Question: I am trying to create a Spinner preference like the one over at
<URL>
So far I've extended Preference like this:
'''
public class SpinnerPreference extends Preference {
protected String[] mEntries = new String[0];
protected String[] mEntryValues = new String[0];
private int mSelection = 0;
private final LayoutInflater mLayoutInflater;
public SpinnerPreference(Context context, AttributeSet attrs) {
this(context, attrs, 0);
}
public SpinnerPreference(Context context, AttributeSet attrs, int defStyleAttr) {
super(context, attrs, defStyleAttr);
setWidgetLayoutResource(R.layout.spinner_preference);
mLayoutInflater = LayoutInflater.from(getContext());
init(context, attrs);
}
private void init(Context context, AttributeSet attrs) {
TypedArray ta = context.obtainStyledAttributes(attrs, R.styleable.SpinnerPreference);
int entriesResId = ta.getResourceId(R.styleable.SpinnerPreference_entries, 0);
if (entriesResId != 0) {
mEntries = context.getResources().getStringArray(entriesResId);
}
int valuesResId = ta.getResourceId(R.styleable.SpinnerPreference_entryValues, 0);
if (valuesResId != 0) {
mEntryValues = context.getResources().getStringArray(valuesResId);
}
ta.recycle();
}
@Override
protected Object onGetDefaultValue(TypedArray a, int index) {
return a.getString(index);
}
@Override
protected void onSetInitialValue(boolean restorePersistedValue, Object defaultValue) {
super.onSetInitialValue(restorePersistedValue, defaultValue);
String value = restorePersistedValue ? getPersistedString(null) : (String) defaultValue;
for (int i = 0; i < mEntryValues.length; i++) {
if (TextUtils.equals(mEntryValues[i], value)) {
mSelection = i;
break;
}
}
}
@Override
public void onBindViewHolder(PreferenceViewHolder holder) {
super.onBindViewHolder(holder);
final Spinner spinner = (Spinner) holder.findViewById(R.id.spinner);
holder.itemView.setOnClickListener(new View.OnClickListener() {
@Override
public void onClick(View v) {
spinner.performClick();
}
});
spinner.setAdapter(new SpinnerAdapter() {
@Override
public View getDropDownView(int position, View convertView, ViewGroup parent) {
if (convertView == null) {
convertView = createDropDownView(position, parent);
}
bindDropDownView(position, convertView);
return convertView;
}
@Override
public void registerDataSetObserver(DataSetObserver observer) {
// no op
}
@Override
public void unregisterDataSetObserver(DataSetObserver observer) {
// no op
}
@Override
public int getCount() {
return mEntries.length;
}
@Override
public Object getItem(int position) {
return null; // not applicable
}
@Override
public long getItemId(int position) {
return position;
}
@Override
public boolean hasStableIds() {
return true;
}
@Override
public View getView(int position, View convertView, ViewGroup parent) {
return getDropDownView(position, convertView, parent);
}
@Override
public int getItemViewType(int position) {
return 0;
}
@Override
public int getViewTypeCount() {
return 1;
}
@Override
public boolean isEmpty() {
return false;
}
});
spinner.setSelection(mSelection);
spinner.setOnItemSelectedListener(new AdapterView.OnItemSelectedListener() {
@Override
public void onItemSelected(AdapterView<?> parent, View view, int position, long id) {
mSelection = position;
persistString(mEntryValues[position]);
}
@Override
public void onNothingSelected(AdapterView<?> parent) {
// no op
}
});
}
protected View createDropDownView(int position, ViewGroup parent) {
return mLayoutInflater.inflate(R.layout.spinner_pref_dropdown, parent, false);
}
/**
* Customize dropdown view for given spinner item
* @param position item position
* @param view item view
*/
protected void bindDropDownView(int position, View view) {
TextView textView = (TextView) view.findViewById(android.R.id.text1);
textView.setText(mEntries[position]);
}
}
'''
However this results in the following:

As you can see the "Server" title looks different than the rest of Preferences, even though Im not touching its style. Padding is alsow very different. Why is this happening and how can I modify this styling?
Also, in the same image, you can see an icon, is it possible to align this icon to the top?
Preference XML:
'''
<android.support.v7.preference.PreferenceScreen
xmlns:android="http://schemas.android.com/apk/res/android"
xmlns:app="http://schemas.android.com/apk/res-auto">
<android.support.v7.preference.ListPreference
android:key="prefs-preferred-quality"
android:icon="@drawable/ic_soccer"
android:summary="Bitrate determines the quality of the stream. Auto is recommended."
android:title="Streaming bitrate"/>
<android.support.v7.preference.SwitchPreferenceCompat
android:defaultValue="false"
android:key="prefs-record-locally"
android:summary="Should videos also be saved to the device?"
android:title="Record Locally"/>
<tv.mycujoo.mycujoobroadcast.settings.preferences.SpinnerPreference
android:key="prefs-preferred-server"
android:icon="@drawable/ic_record_dark"
app:entries="@array/stream_bitrate"
app:entryValues="@array/stream_bitrate_values"
android:summary="Streaming region to stream to"
android:title="Server"/>
</android.support.v7.preference.PreferenceScreen>
'''
EDIT: I posted a sample code with just this screen showcasing both problems:
<URL>
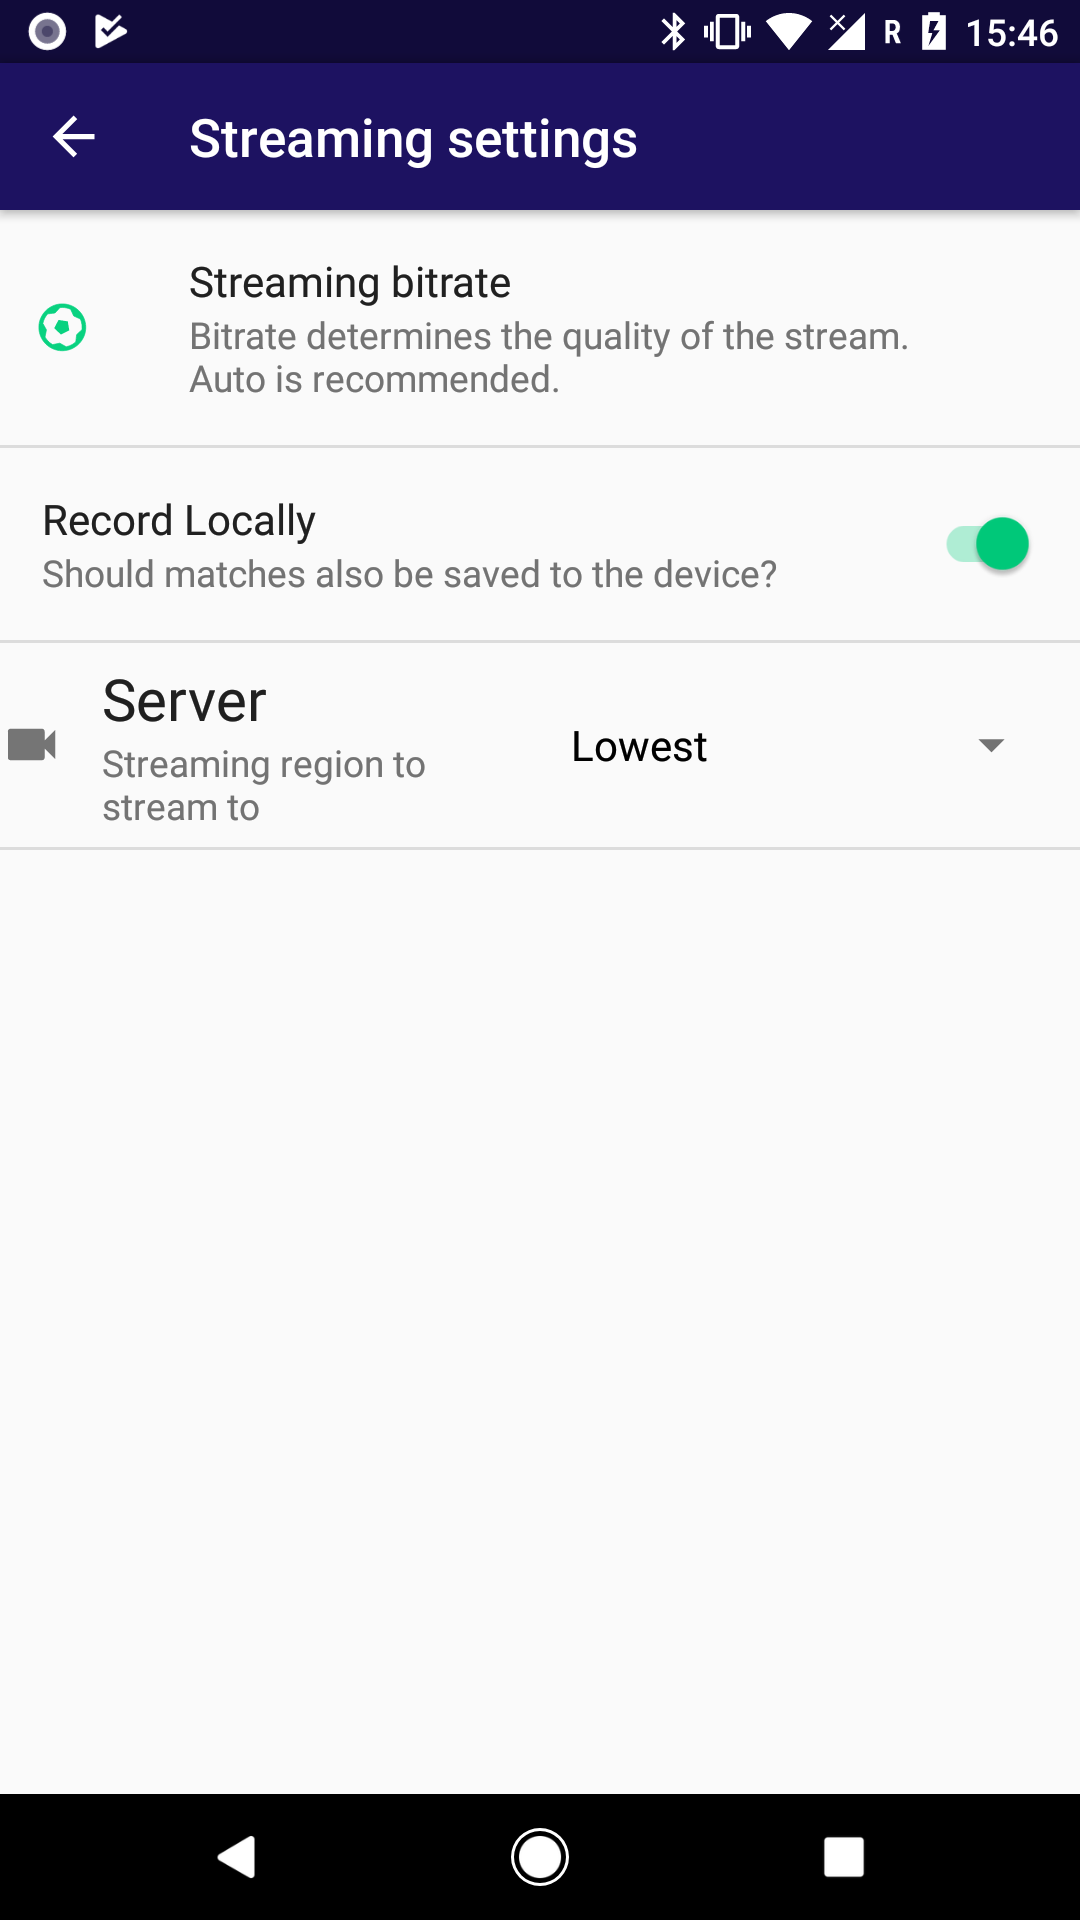
Answer: I had the same problem and posted the answer in this post:
<URL>
It will solve your problem.
In your code just move the code from the 3 argument constructor to the 2 argument constructor (call 'super(context, attrs);') and delete the 3 argument constructor, the base class 'Preference' will choose the right style for you.